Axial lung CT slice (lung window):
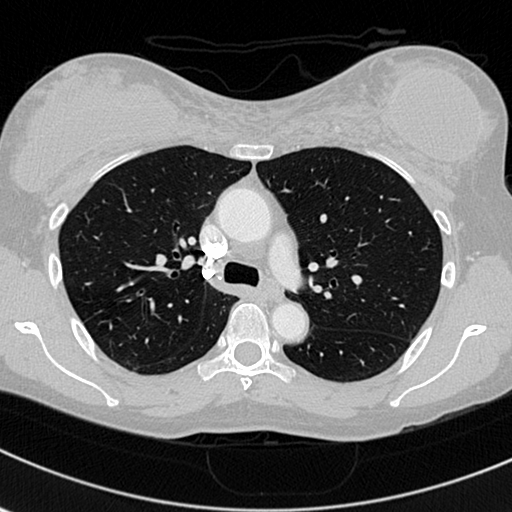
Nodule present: no